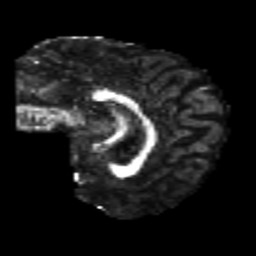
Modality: FA
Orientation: sagittal
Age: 22
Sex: female
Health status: healthy
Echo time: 0.074 s